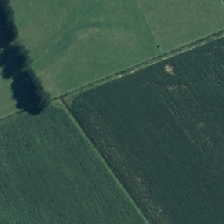
Land cover: shortrotation_cropland